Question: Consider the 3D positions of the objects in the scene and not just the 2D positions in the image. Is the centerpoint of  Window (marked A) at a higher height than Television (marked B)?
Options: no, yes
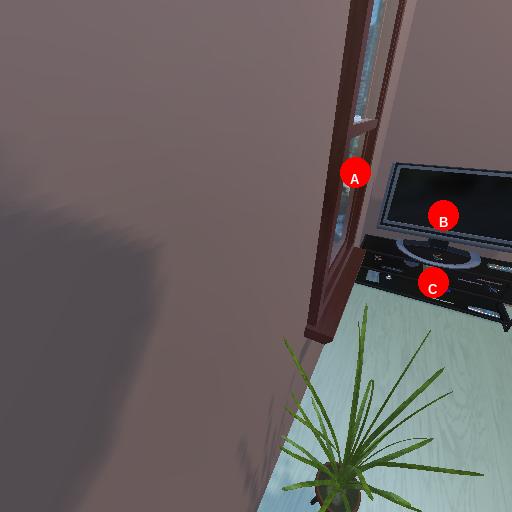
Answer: no